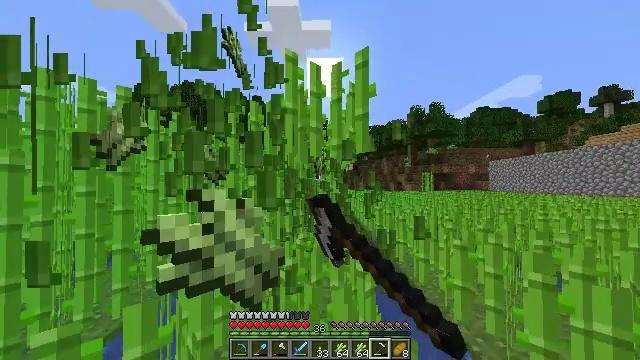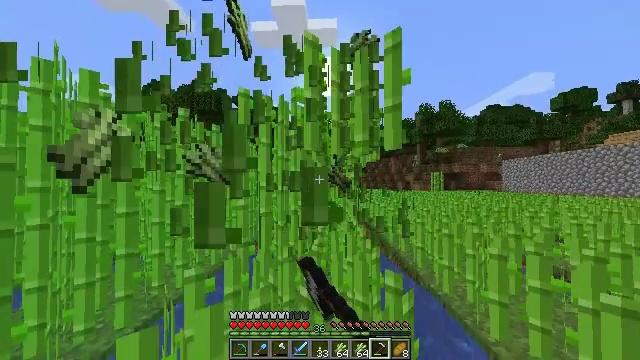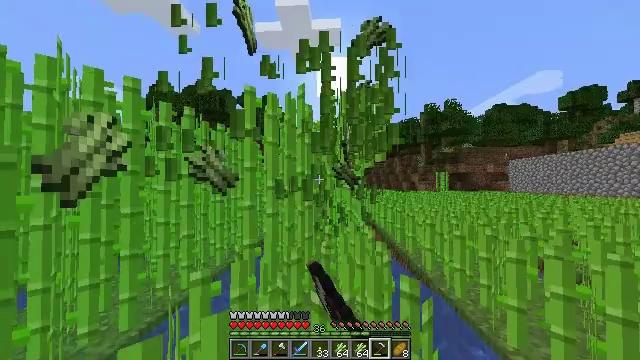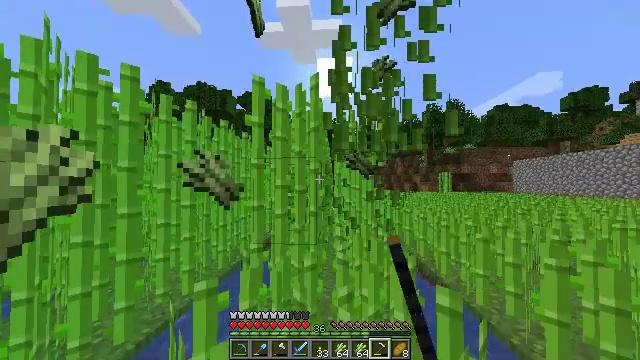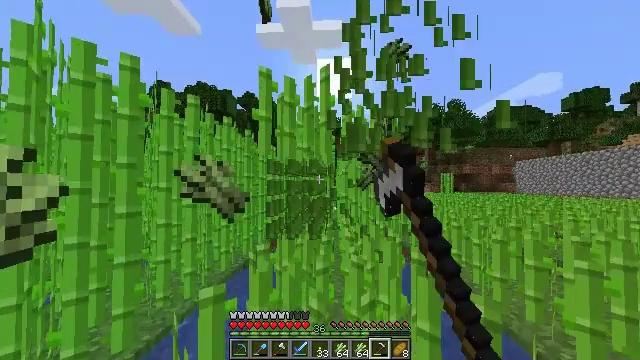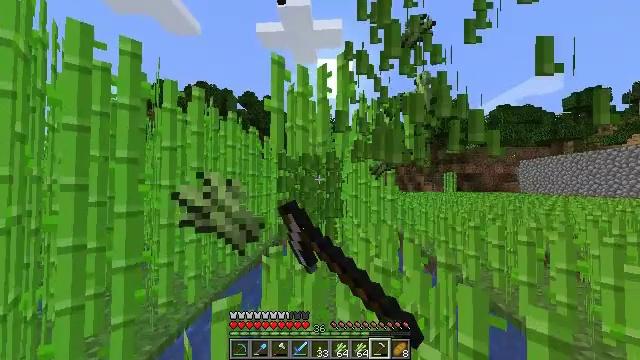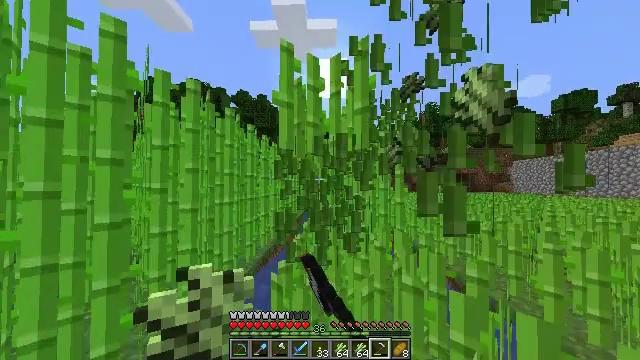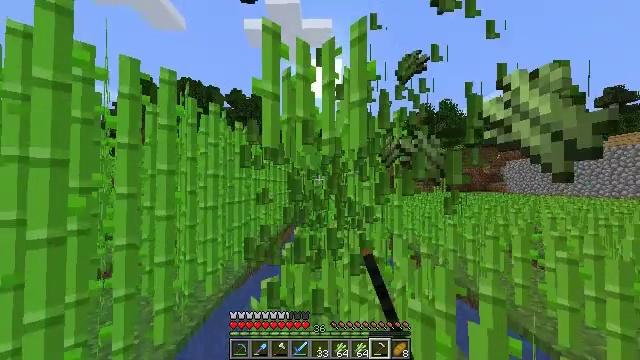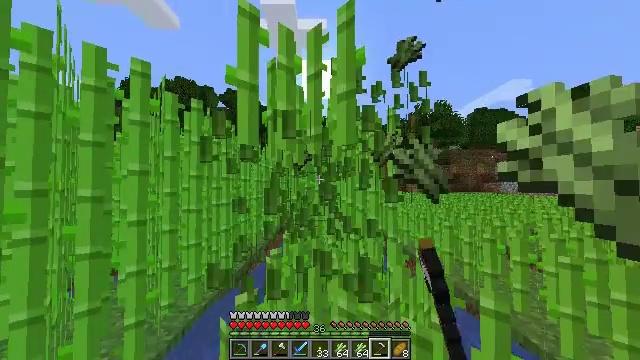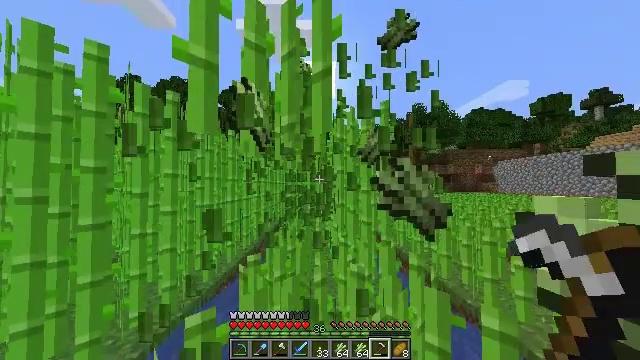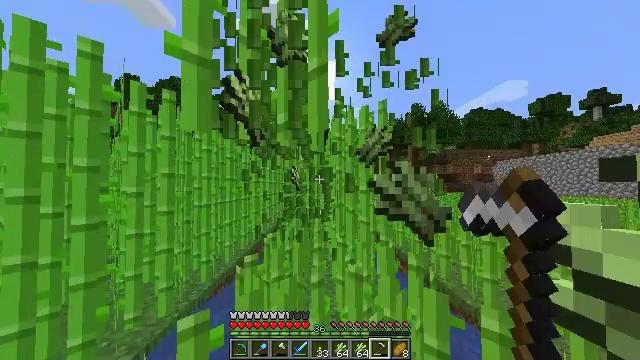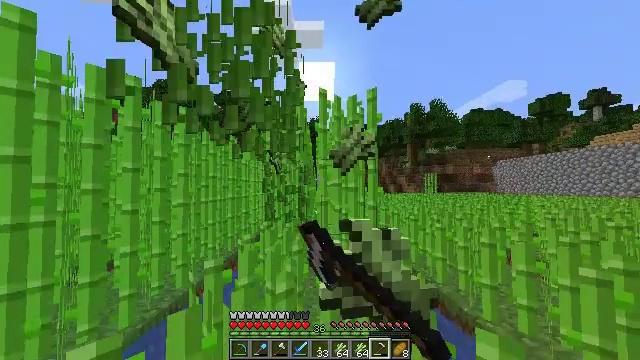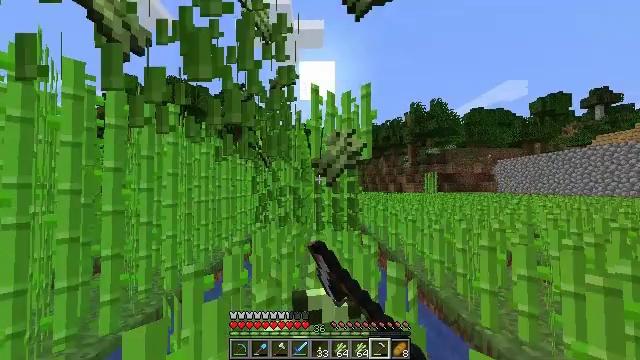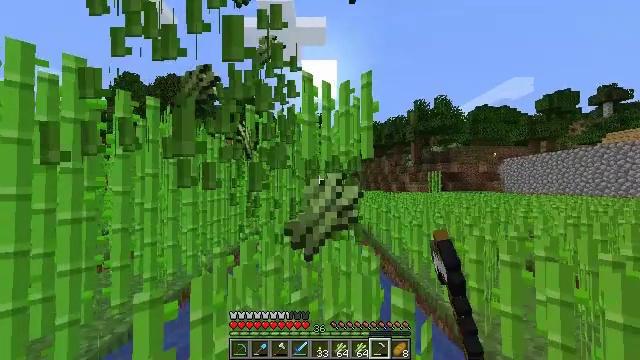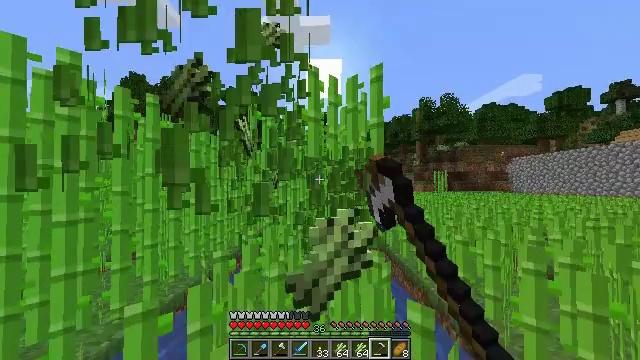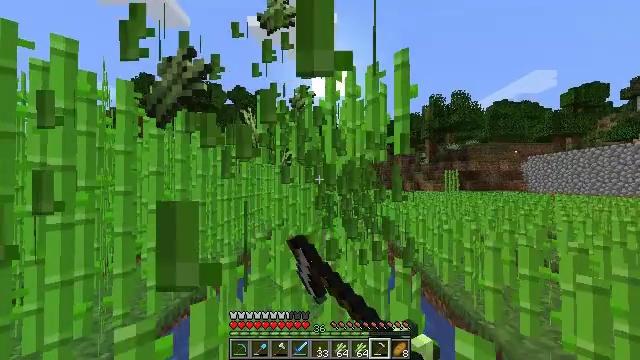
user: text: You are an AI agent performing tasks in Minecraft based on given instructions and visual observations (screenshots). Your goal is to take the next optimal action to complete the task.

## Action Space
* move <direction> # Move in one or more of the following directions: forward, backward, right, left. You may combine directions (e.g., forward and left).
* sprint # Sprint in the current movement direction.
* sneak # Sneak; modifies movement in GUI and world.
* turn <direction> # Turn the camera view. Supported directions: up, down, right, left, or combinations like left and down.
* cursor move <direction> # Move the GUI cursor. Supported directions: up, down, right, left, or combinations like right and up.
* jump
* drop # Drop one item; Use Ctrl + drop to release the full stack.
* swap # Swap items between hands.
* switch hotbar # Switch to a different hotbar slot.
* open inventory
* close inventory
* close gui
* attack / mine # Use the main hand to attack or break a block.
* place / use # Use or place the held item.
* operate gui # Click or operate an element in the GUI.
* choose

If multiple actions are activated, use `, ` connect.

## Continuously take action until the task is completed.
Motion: motion action
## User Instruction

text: Gather sugar cane for crafting.
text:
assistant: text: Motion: move forward and move left, sprint, turn left, attack / mine
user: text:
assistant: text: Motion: move forward and move left, sprint, attack / mine
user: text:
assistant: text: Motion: move forward and move left, sprint, attack / mine
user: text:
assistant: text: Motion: move forward and move left, sprint, attack / mine
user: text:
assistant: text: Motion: move forward and move left, sprint, attack / mine
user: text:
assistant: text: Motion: move forward and move right, sprint, turn right, attack / mine
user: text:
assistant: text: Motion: move forward and move right, sprint, turn right, attack / mine
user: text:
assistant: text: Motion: move forward and move right, sprint, turn right, attack / mine
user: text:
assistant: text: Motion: move forward and move right, sprint, attack / mine
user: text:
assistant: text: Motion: move forward and move right, sprint, attack / mine
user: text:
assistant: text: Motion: move forward and move right, sprint, attack / mine
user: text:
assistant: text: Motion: move forward, sprint, attack / mine
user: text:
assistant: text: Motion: move forward and move left, sprint, attack / mine
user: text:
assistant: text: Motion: move forward and move left, sprint, turn left, attack / mine
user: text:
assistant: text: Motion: move forward and move left, sprint, turn left, attack / mine
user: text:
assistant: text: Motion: move forward and move left, sprint, attack / mine
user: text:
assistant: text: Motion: move forward and move left, sprint, attack / mine
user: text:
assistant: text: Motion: move forward, sprint, attack / mine
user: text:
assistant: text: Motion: move forward and move right, sprint, attack / mine
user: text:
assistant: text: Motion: move forward and move right, sprint, turn right, attack / mine
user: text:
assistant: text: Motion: move forward and move right, sprint, turn right, attack / mine
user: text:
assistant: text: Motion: move forward and move right, sprint, attack / mine
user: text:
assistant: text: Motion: move forward and move right, sprint, attack / mine
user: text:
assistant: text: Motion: move forward and move right, sprint, attack / mine
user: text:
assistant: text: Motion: move forward and move right, sprint, attack / mine
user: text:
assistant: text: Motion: move forward, sprint, attack / mine
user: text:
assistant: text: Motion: move forward and move left, sprint, turn left, attack / mine
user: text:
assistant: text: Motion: move forward and move left, sprint, turn left, attack / mine
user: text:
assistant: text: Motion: move forward and move left, sprint, turn left, attack / mine
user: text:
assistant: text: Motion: move forward and move left, sprint, turn left, attack / mine